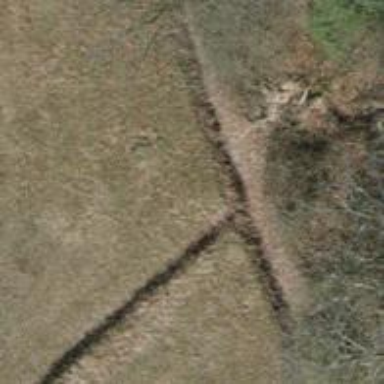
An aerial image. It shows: Ditch in the surroundings.